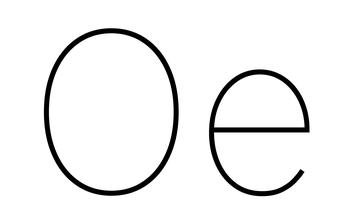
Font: Inter_Thin